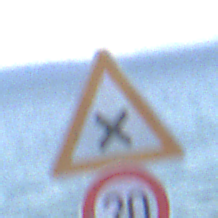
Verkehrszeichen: KreuzungOderEinmuendung
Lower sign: Geschwindigkeit20
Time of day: SunriseSunset
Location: Outdoor (Suburban)
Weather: PartlyCloudy
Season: NotSpecified
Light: Natural